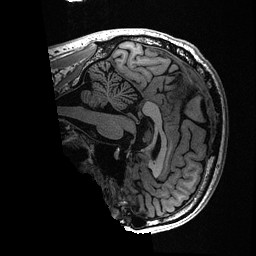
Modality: T1w
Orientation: sagittal
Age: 46
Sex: male
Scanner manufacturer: ge
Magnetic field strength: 3 T
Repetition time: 0.006952 s
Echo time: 0.00292 s